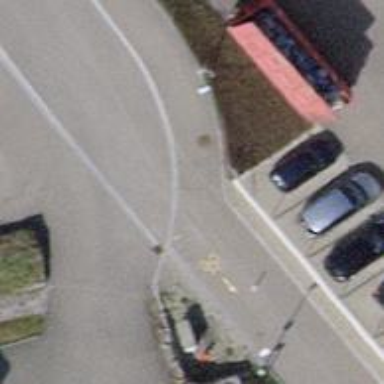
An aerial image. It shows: Bollard barrier.